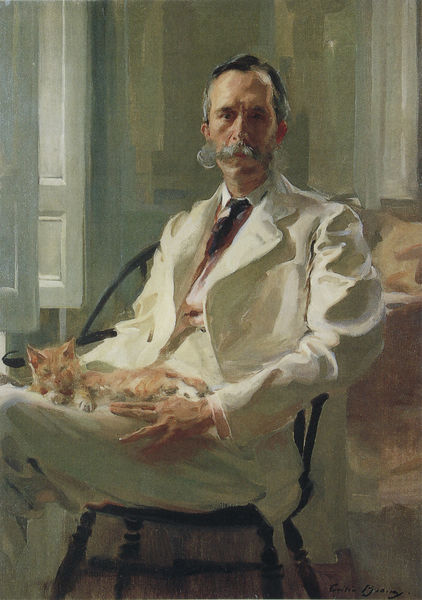
Titel: Henry Sturgis Drinker (Man with a Cat)
Künstler: Cecilia Beaux
Standort: Washington, D.C.
Institution: Smithsonian American Art Museum
Schlagwörter: hand, mann, weiß, sitzen, fenster, hell, holz, nase, raum, stuhl, zimmer, rot, tier, malerei, anzug, bart, hemd, hose, schnurrbart, gesicht, kragen, hände, innenraum, portrait, porträt, signatur, vorhang, öl, boden, interieur, sessel, sitzend, decke, rosa, modern, läden, dielen, kissen, vorhänge, zeitgenössisch, sitzt, hemdkragen, katze, fensterladen, backenbart, kravatte, jaket, fensterlade, bening, weißer anzug, kussen